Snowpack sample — Snodgrass Mountain, Crested Butte, Colorado (2/4/25, 12:06 PM MST)
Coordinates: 38.923, -106.968
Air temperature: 35 °F
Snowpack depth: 80 cm
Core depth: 60 cm
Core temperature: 32 °F
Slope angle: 14°, slope face: 78°
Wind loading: low
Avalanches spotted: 0
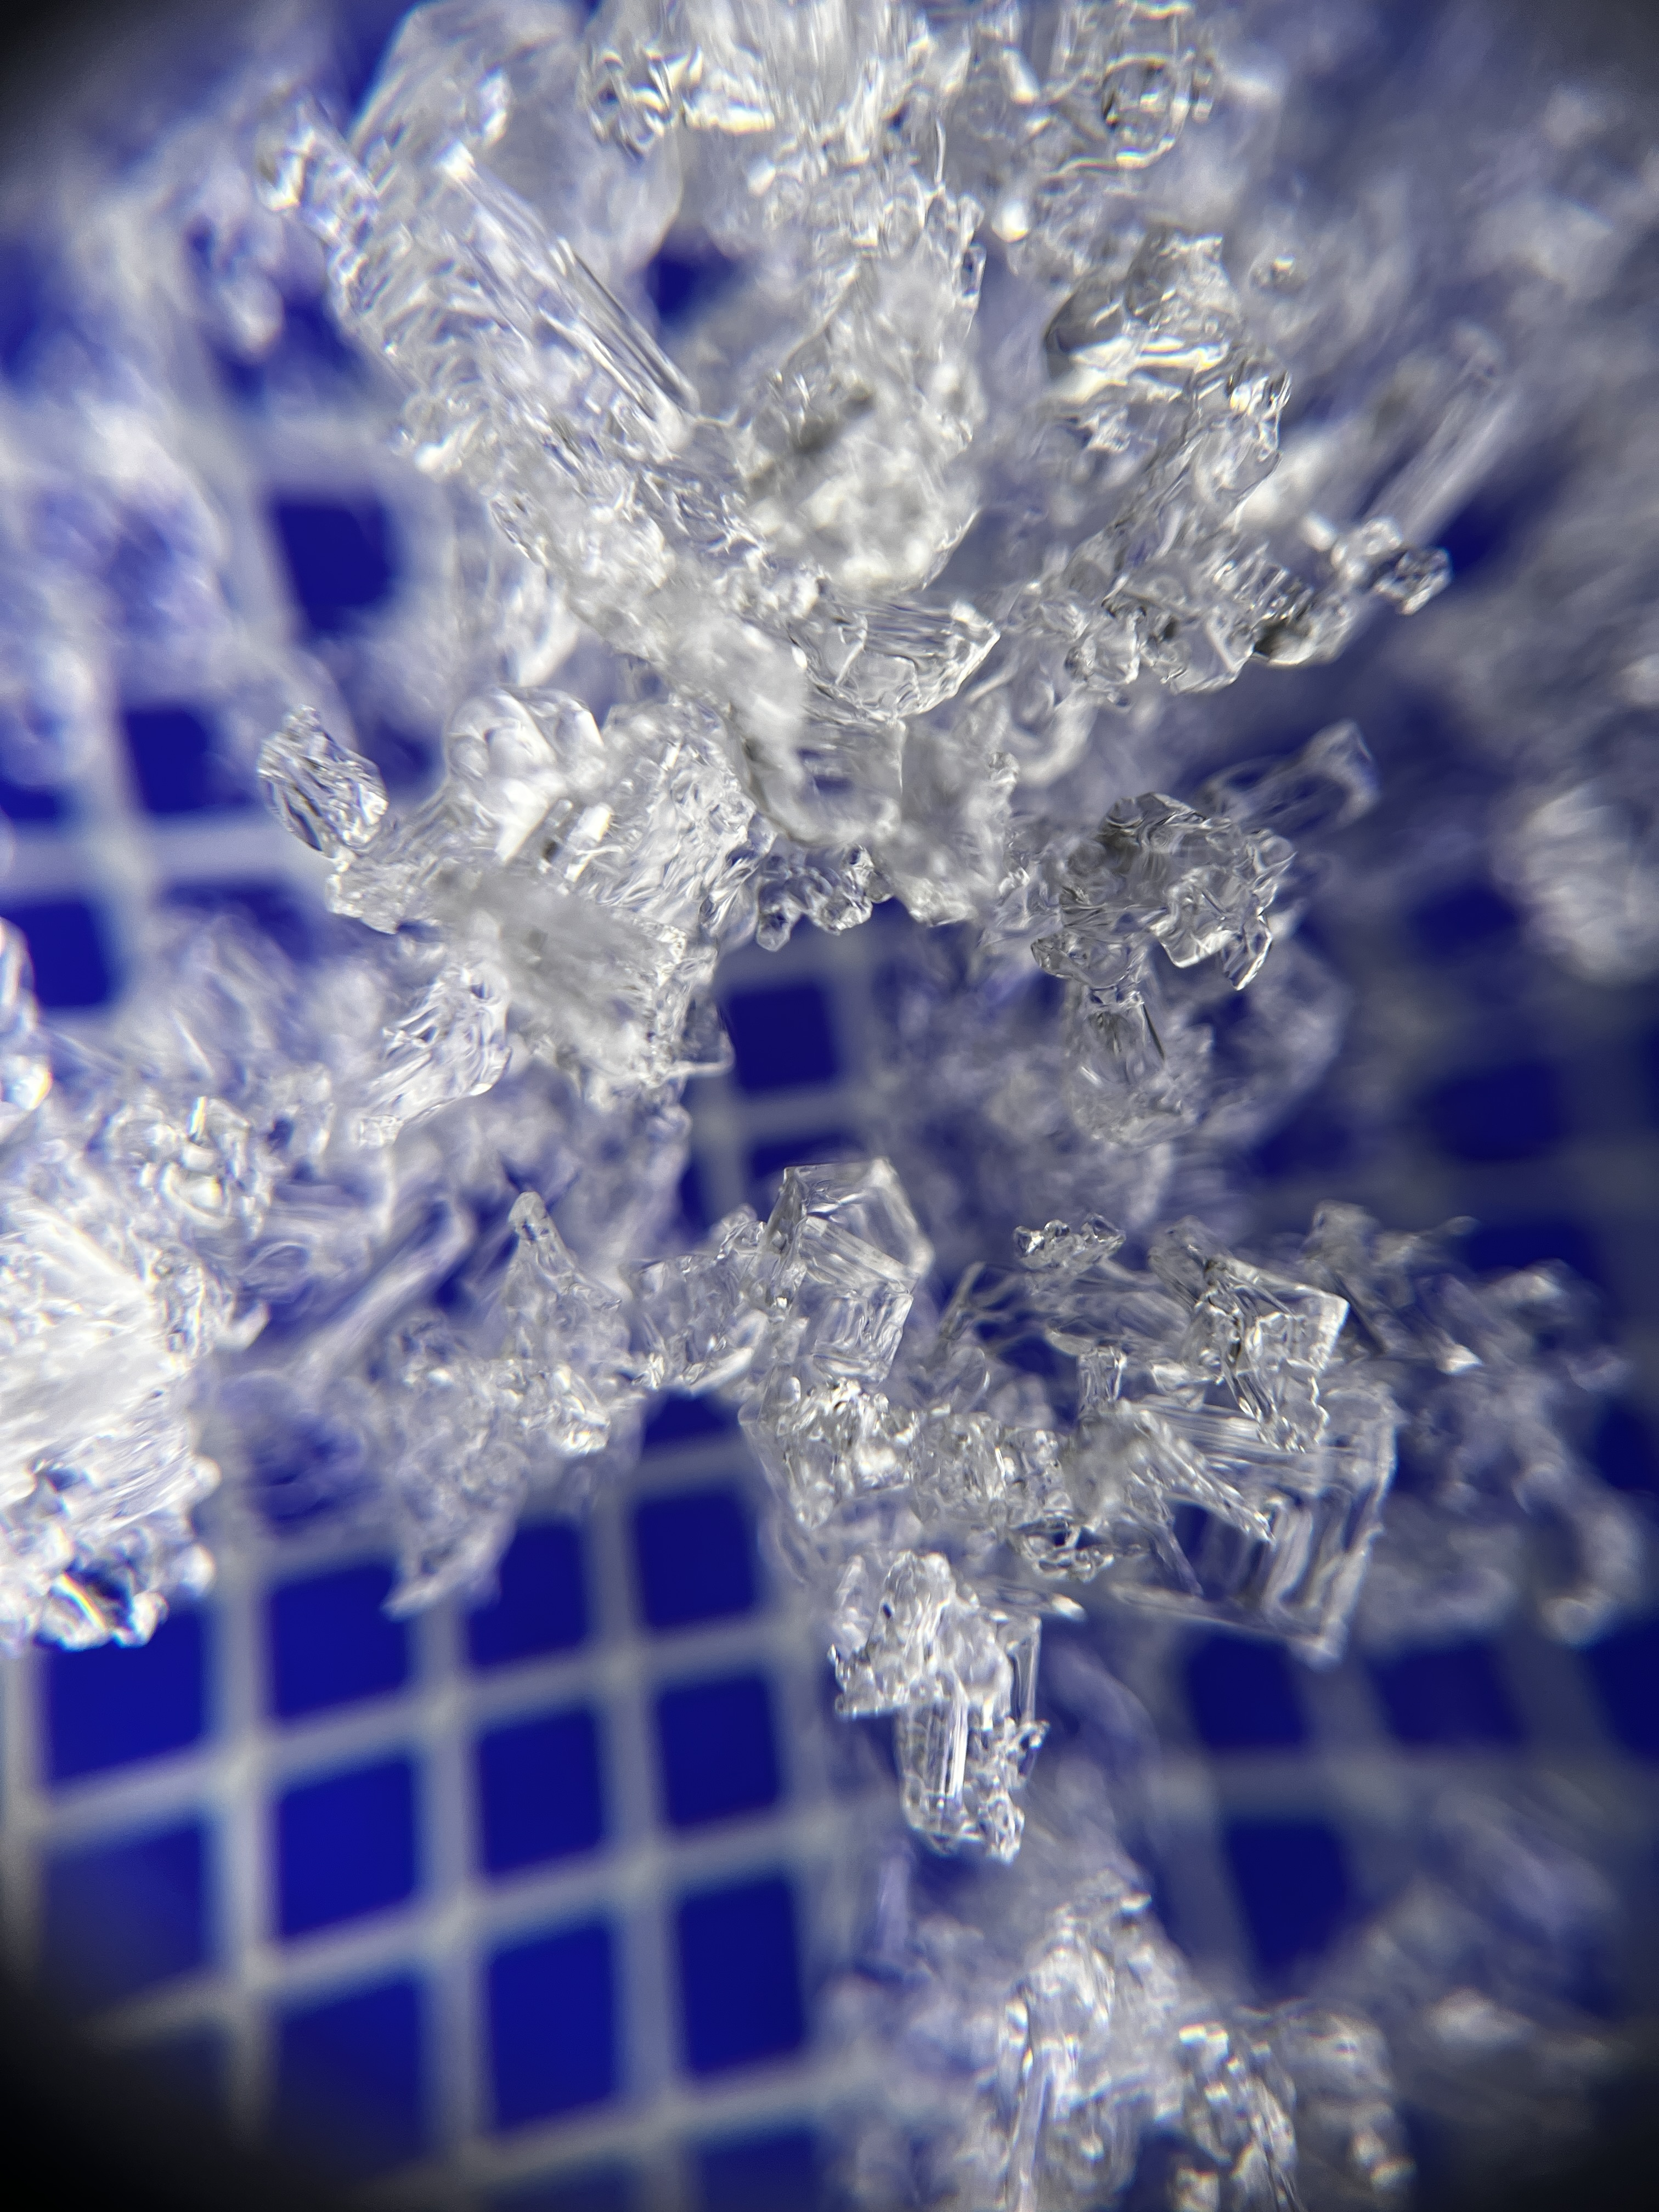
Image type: magnified_profile
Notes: No avalanches nearby, unusually warm weather for the last month reported by residents, Collected 25 yards from treeline